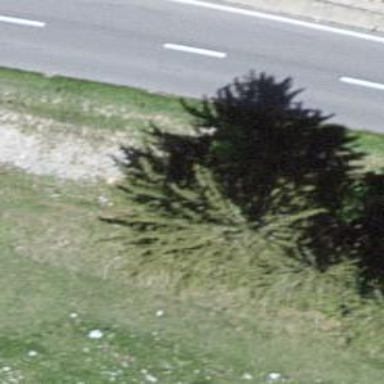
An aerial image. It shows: Row of needle-leaved trees.